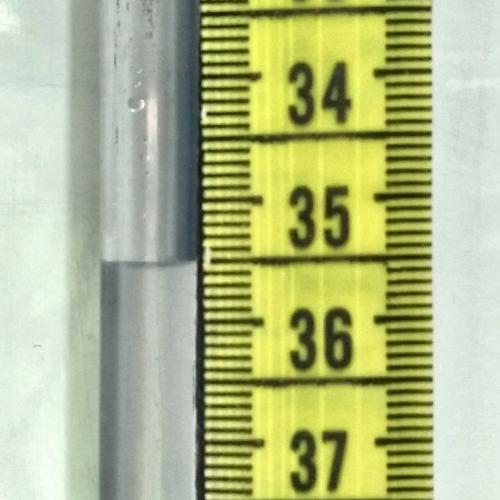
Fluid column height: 35.5 cm